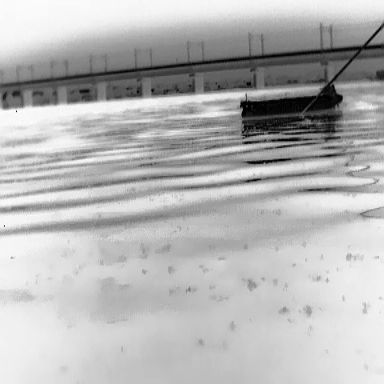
There is a liner in the infrared image.